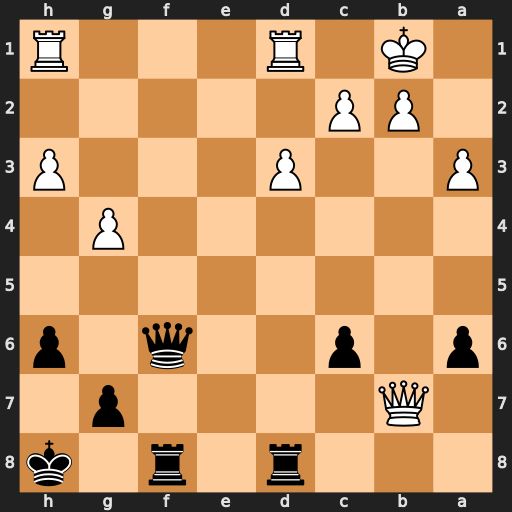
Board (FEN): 3r1r1k/1Q4p1/p1p2q1p/8/6P1/P2P3P/1PP5/1K1R3R
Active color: b
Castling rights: -
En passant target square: -
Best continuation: Rb8 Qxb8 Rxb8